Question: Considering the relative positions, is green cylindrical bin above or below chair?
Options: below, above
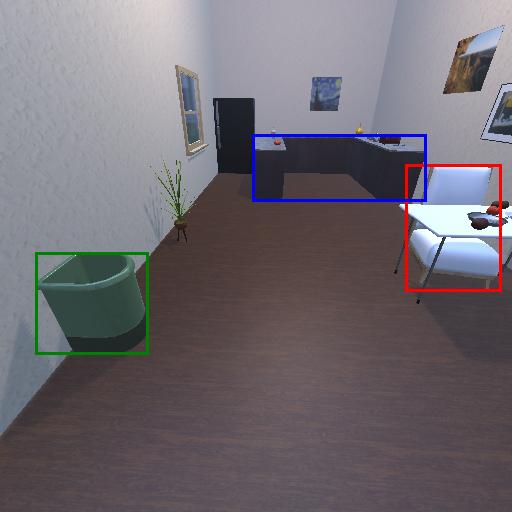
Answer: below